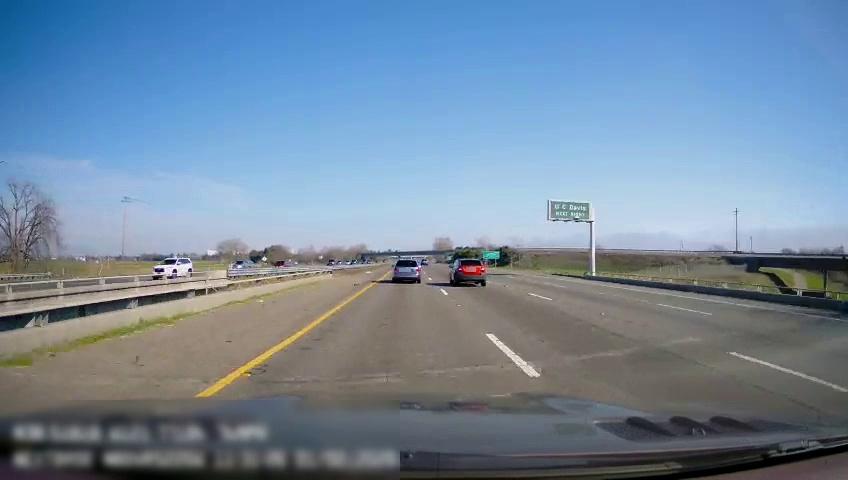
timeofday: Day
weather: Sunny
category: Drivable Space
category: Drivable Space
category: Vehicles | SUV
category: Vehicles | SUV
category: Vehicles | Car
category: Vehicles | SUV
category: Vehicles | Car
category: Vehicles | SUV
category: Lanes | Current Lane
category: Lanes | Current Lane
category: Lanes | Alternate Lane
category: Lanes | Alternate Lane
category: Lanes | Alternate Lane
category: Traffic | Signs
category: Traffic | Signs